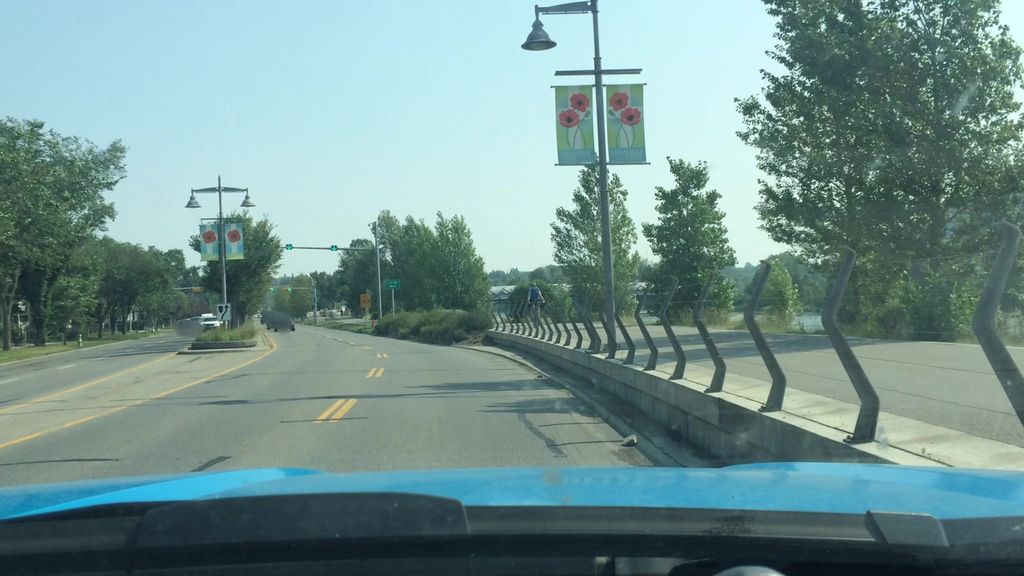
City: calgary